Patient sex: F
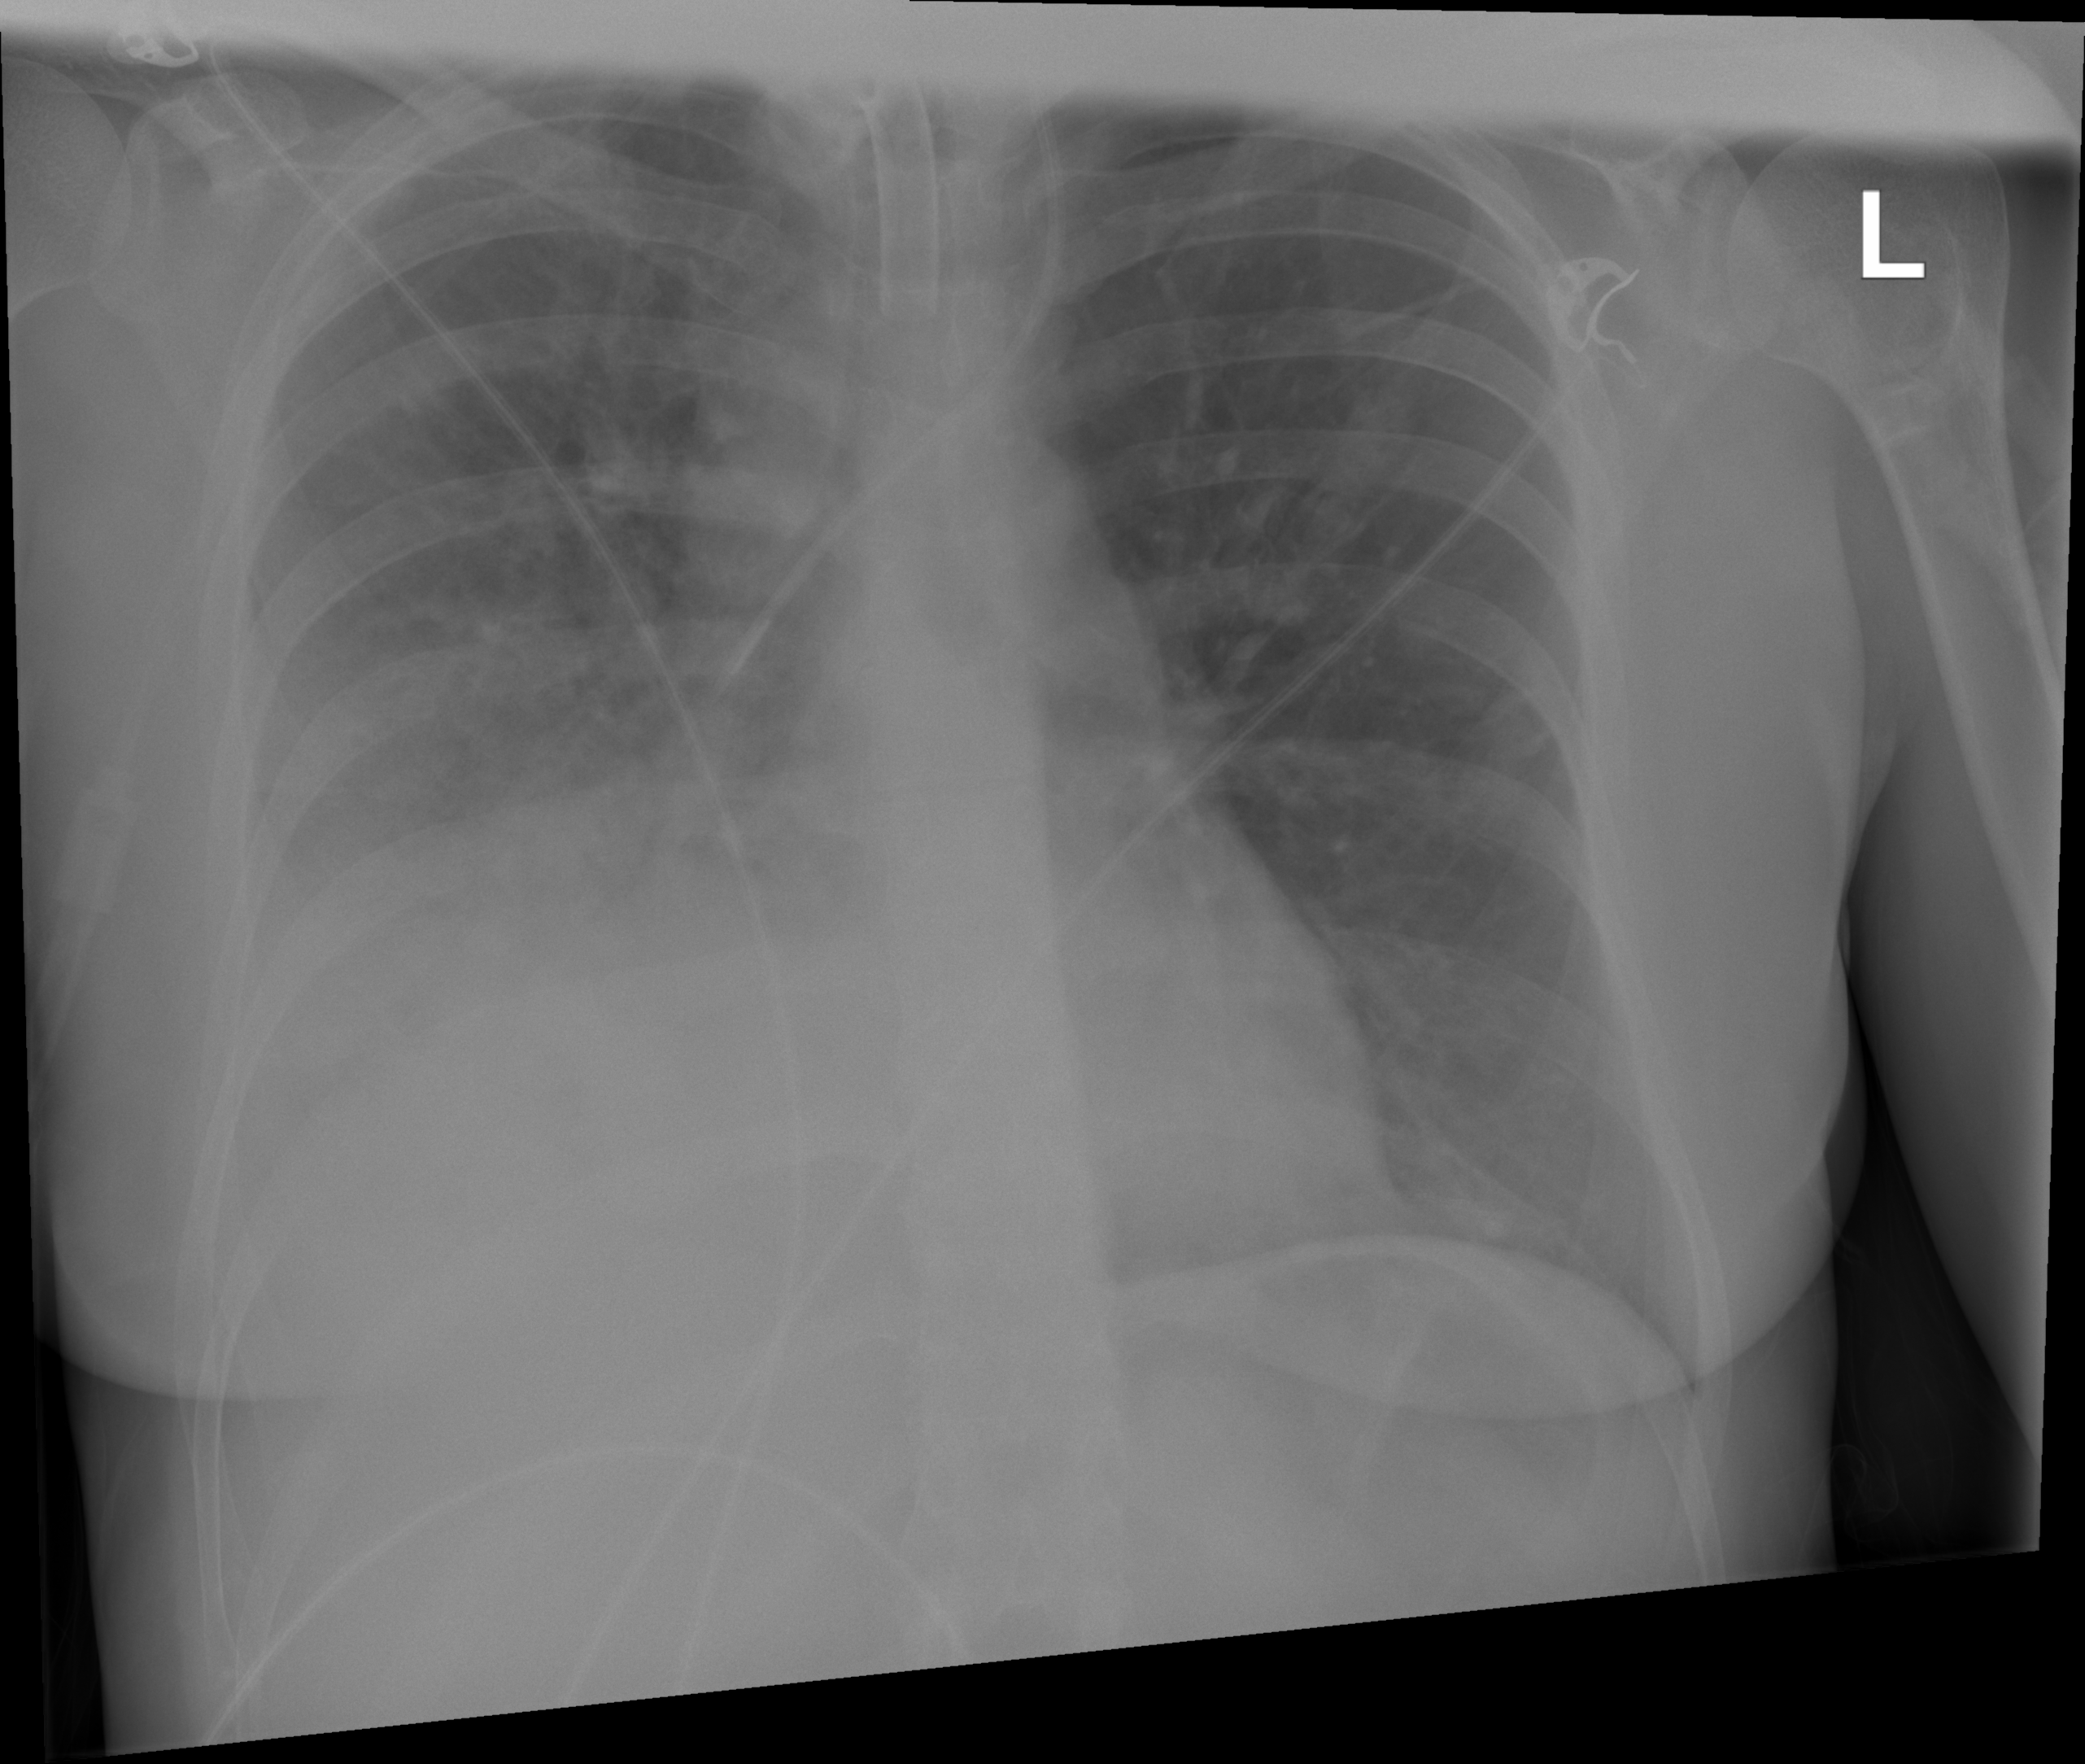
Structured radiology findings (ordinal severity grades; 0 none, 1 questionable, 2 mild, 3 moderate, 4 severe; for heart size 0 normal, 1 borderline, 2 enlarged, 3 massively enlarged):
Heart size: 0
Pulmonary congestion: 0
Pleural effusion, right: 3
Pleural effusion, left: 0
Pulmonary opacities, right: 3
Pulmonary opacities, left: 0
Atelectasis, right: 3
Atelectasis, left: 0